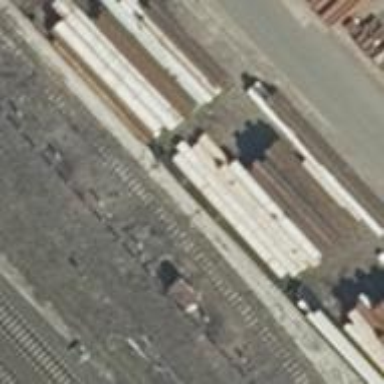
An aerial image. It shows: Abandoned railway yard.